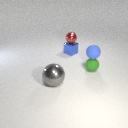
small blue rubber sphere above small green rubber sphere